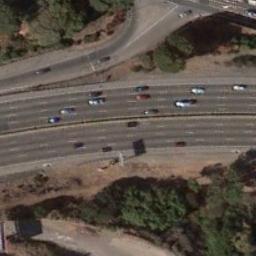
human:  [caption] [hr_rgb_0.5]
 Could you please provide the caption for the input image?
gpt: There are fewer cars on the left highway than on the right .

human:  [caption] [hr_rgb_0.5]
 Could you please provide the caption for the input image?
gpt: Several intersecting freeways are surrounded by large green forests with many cars on the freeway .

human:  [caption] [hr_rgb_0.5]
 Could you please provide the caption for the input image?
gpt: The freeway goes through the bare land and some trees .

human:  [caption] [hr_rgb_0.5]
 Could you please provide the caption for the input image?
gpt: There are some bare land and some green trees beside the freeway .

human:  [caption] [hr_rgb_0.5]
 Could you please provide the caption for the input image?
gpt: The bifurcated freeway has some trees on either side of the freeway .